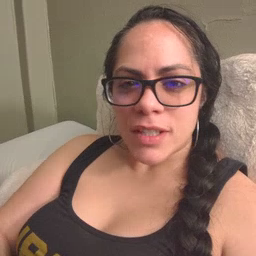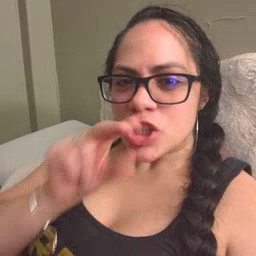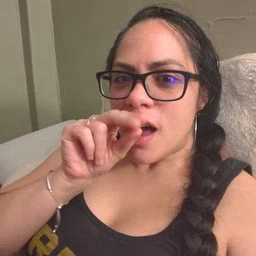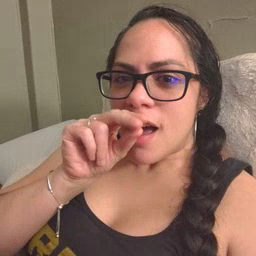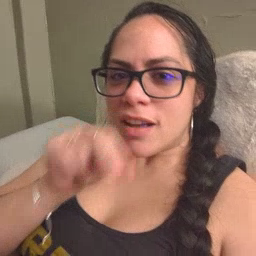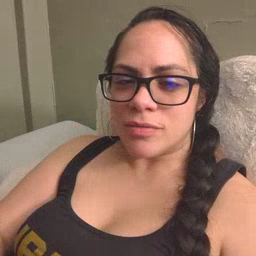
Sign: duck